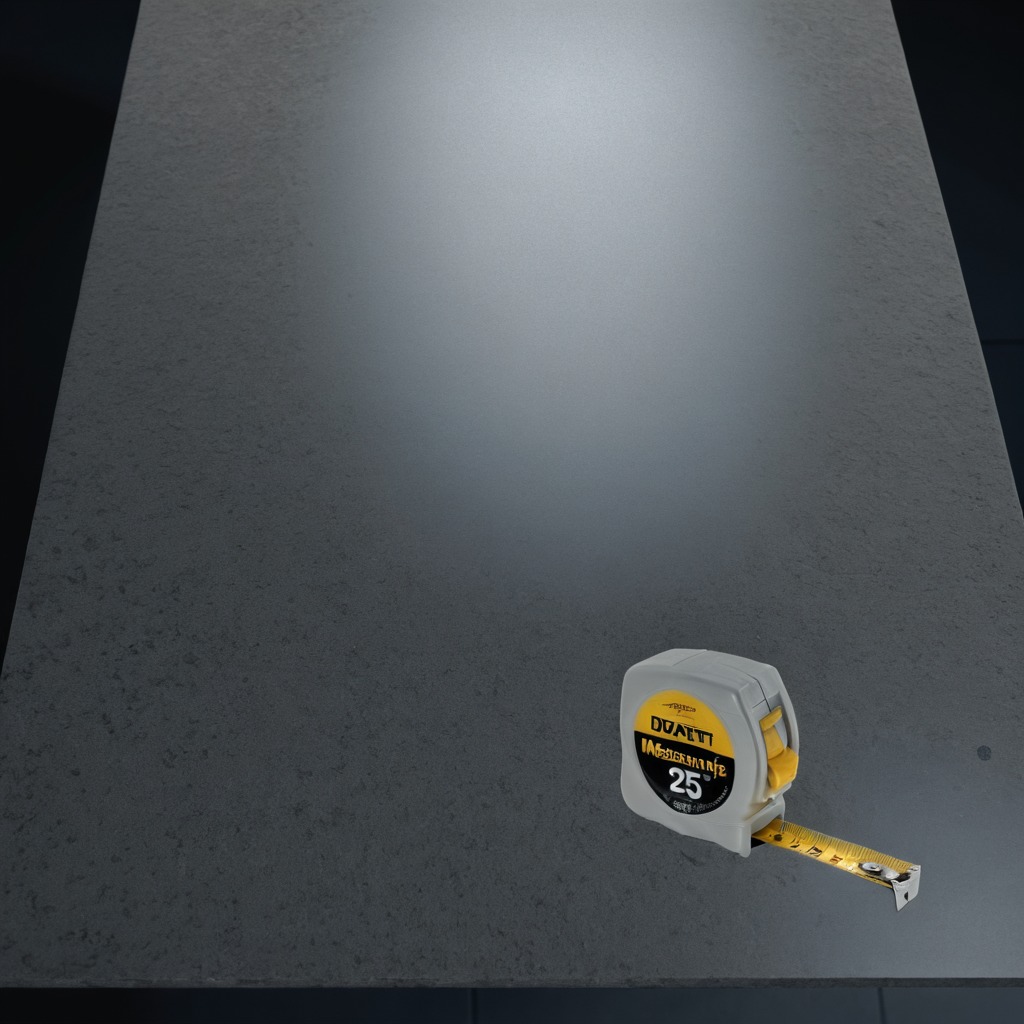
A measuring tape is lying on a clean granite table inside a workshop at night dim ambient light soft shadows worn but